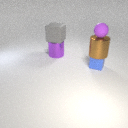
large purple metal cylinder to the left of small blue rubber cube